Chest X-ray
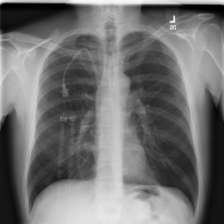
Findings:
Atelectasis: negative
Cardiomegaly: negative
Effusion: negative
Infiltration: negative
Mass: positive
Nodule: negative
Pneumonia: negative
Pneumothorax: negative
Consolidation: negative
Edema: negative
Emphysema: negative
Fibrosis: negative
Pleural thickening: negative
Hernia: negative